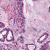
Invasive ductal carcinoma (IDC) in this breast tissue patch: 1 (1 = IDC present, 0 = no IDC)